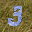
Label: 3